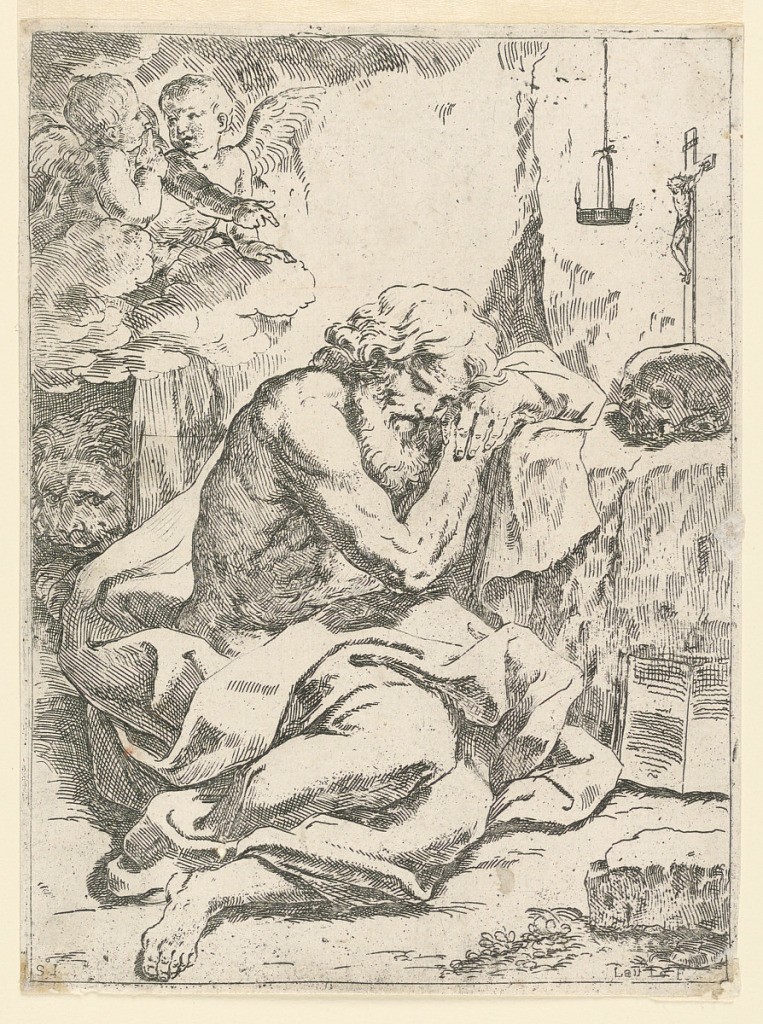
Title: Saint Jerome
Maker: Lorenzo Loli, Italian, 1612 - 1691
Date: ca. 1675
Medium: Etching on paper
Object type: Print
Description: St. jerome is shown seated in prayer, resting his head on his left forearm which is supported by a stone block. Two seraphs, upper left, and his lion below.